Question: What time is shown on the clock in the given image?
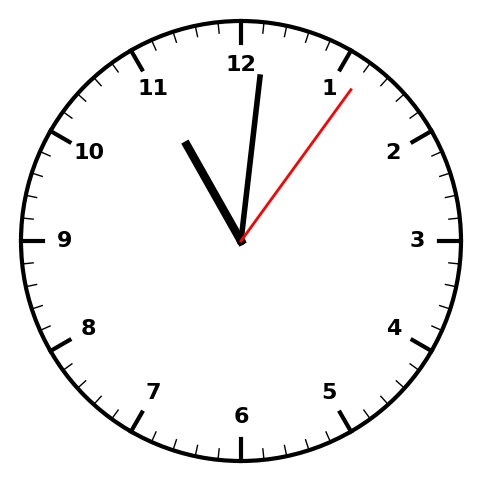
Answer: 11:01:06